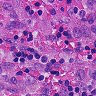
Metastatic tissue present: no